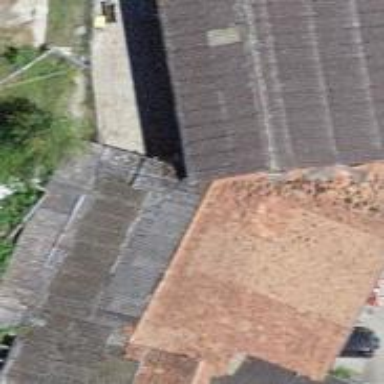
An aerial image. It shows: Rural barn.